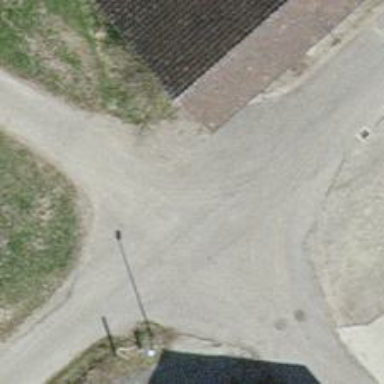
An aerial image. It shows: Paved track with grade 1 surface.